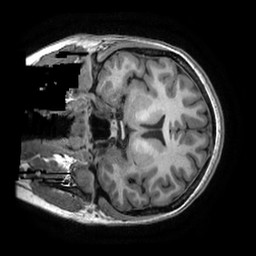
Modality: T1w
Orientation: coronal
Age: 26
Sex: female
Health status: healthy
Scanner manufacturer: ge